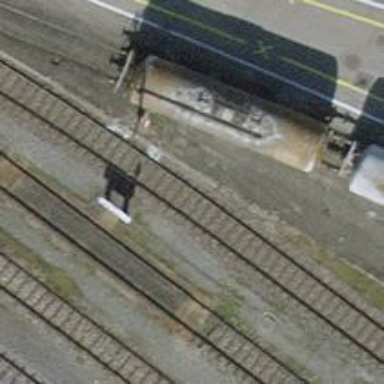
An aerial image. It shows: Railway yard with electrified tracks and single track.